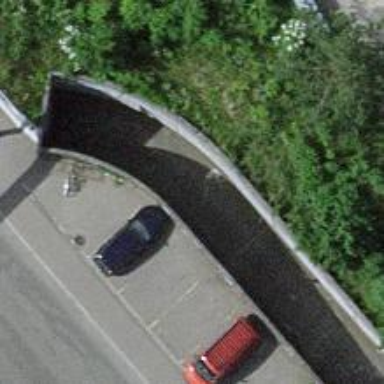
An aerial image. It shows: Parking entrance.